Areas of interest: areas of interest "School"
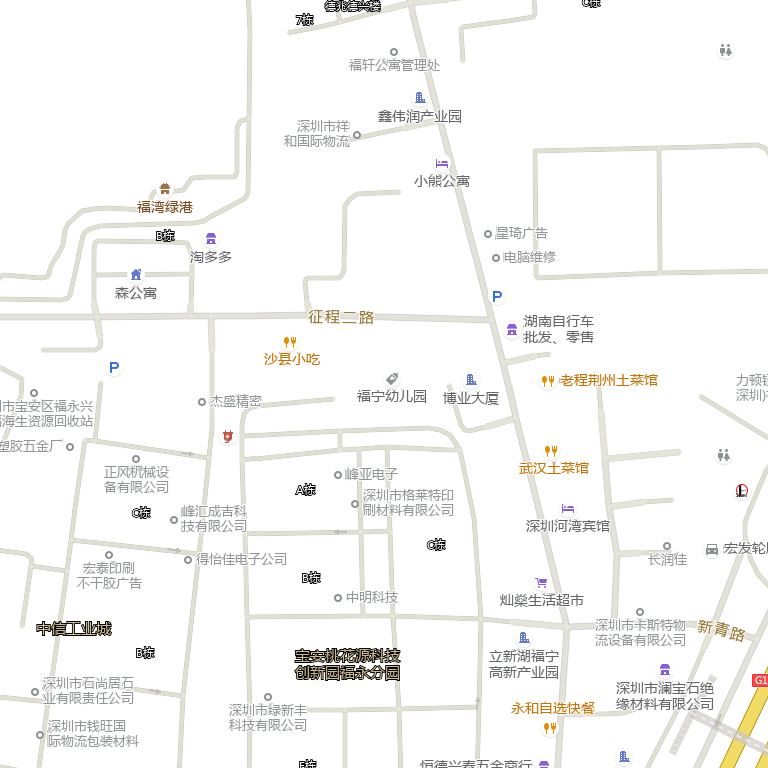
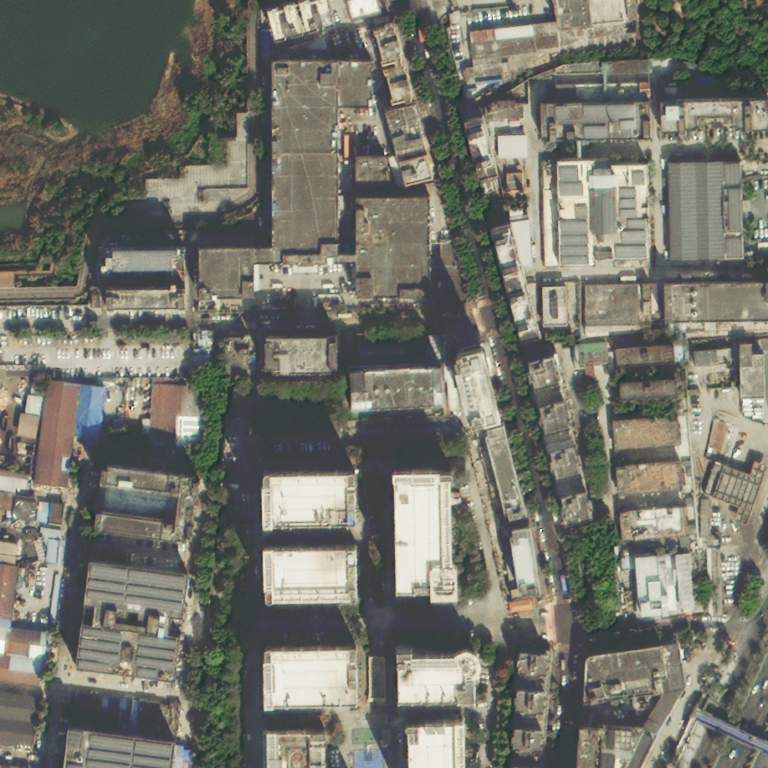